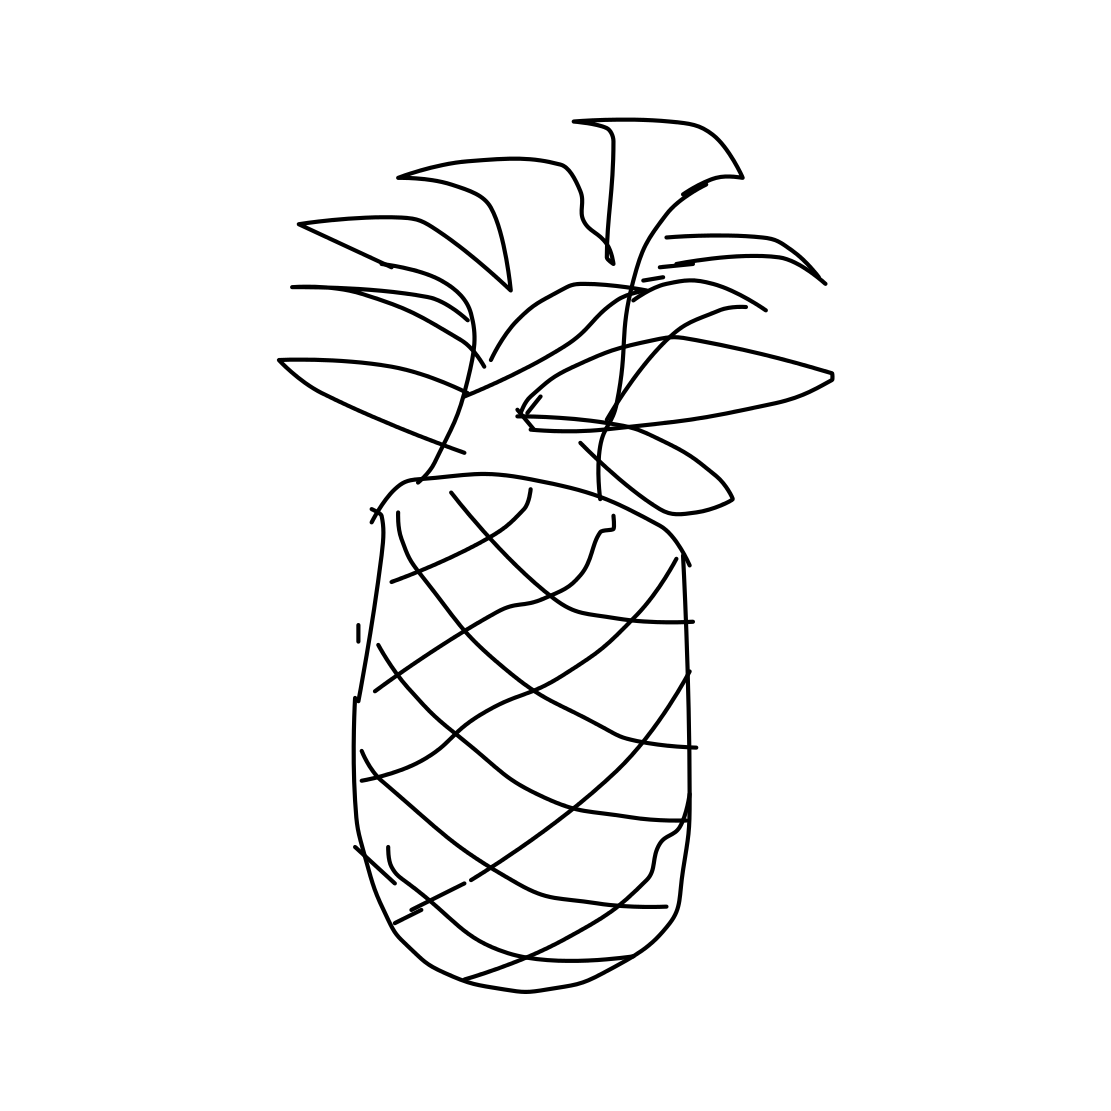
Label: pineapple